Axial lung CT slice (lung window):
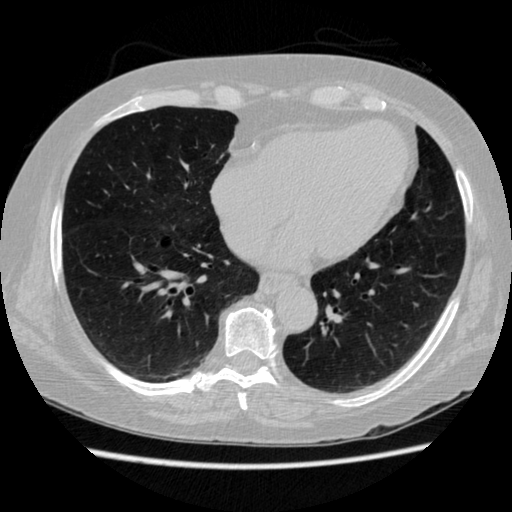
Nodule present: no